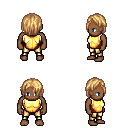
a pixel art fantasy rpg character, male body template, human, dark skin, gold chest armor, gold greaves, light blonde bangs hairstyle, four views (front, back, left, right), 2x2 character sprite sheet, small pixel art, hard edges, no anti-aliasing